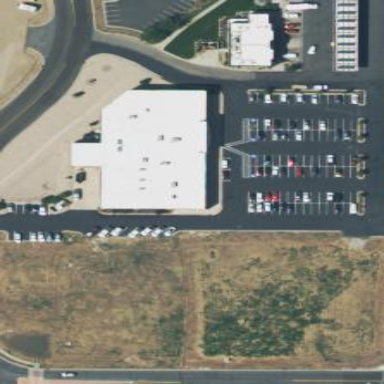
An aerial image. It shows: Retail area.